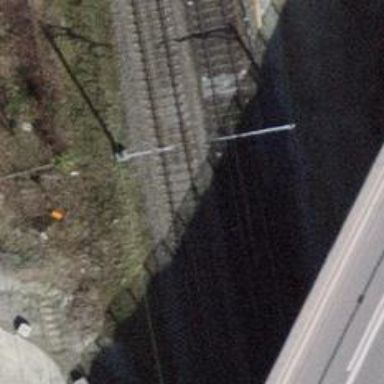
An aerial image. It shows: Single railway track with electrified contact line.